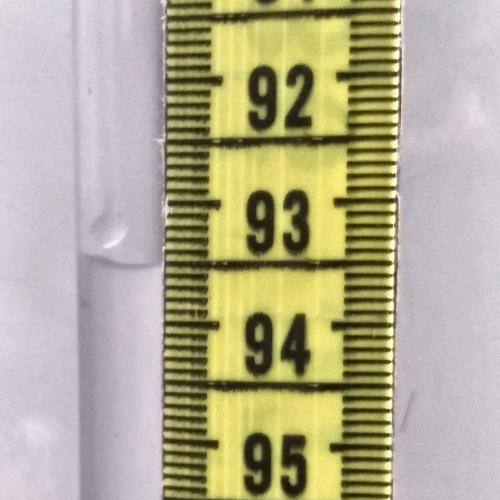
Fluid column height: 93.5 cm